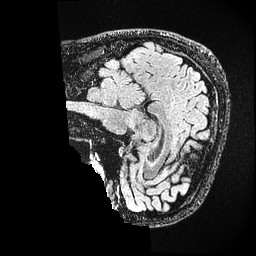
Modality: FLAIR
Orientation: sagittal
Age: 35
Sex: male
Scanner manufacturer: ge
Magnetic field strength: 3 T
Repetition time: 4.802 s
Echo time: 0.1163 s